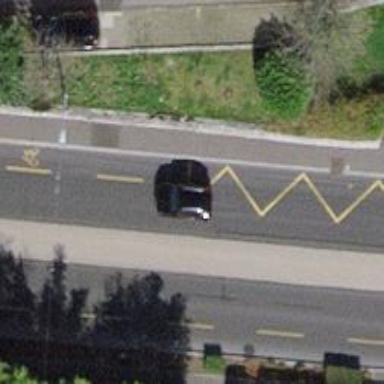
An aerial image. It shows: Trolleybus stop position for public transport.